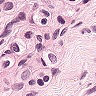
Metastatic tissue present: yes